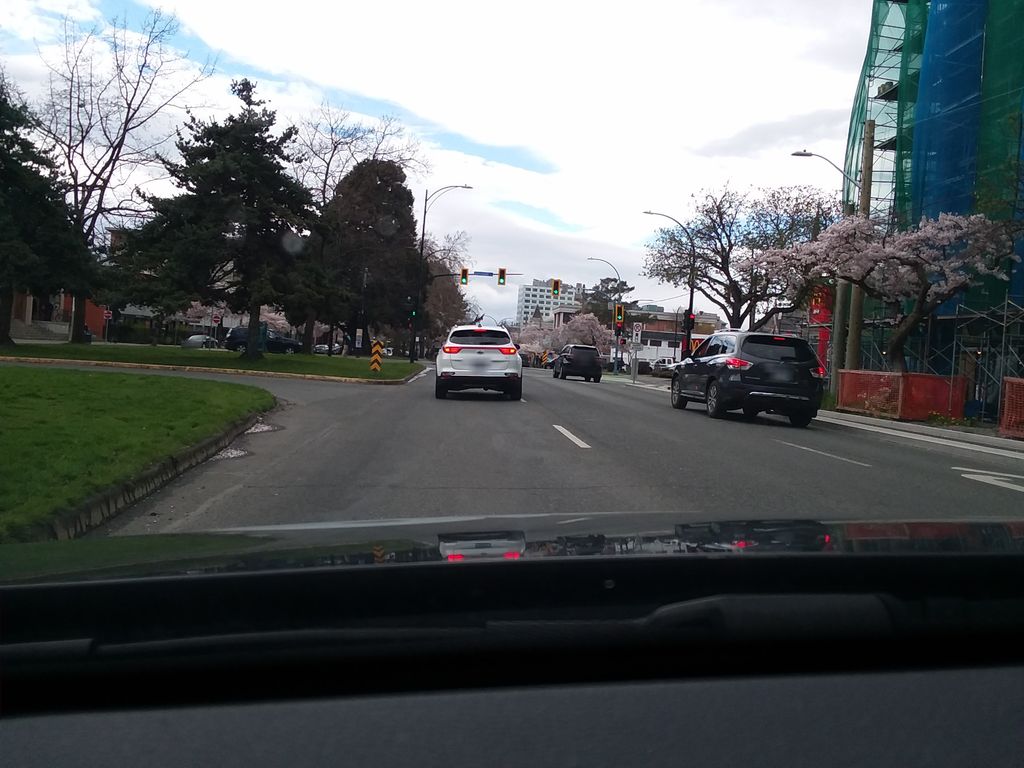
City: victoria